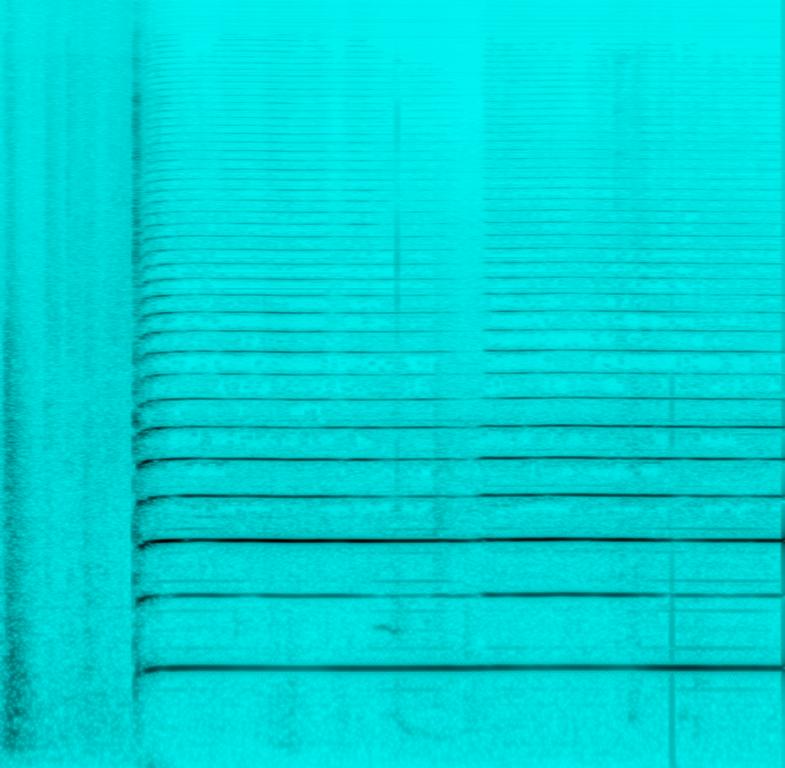
This is the sound of a shofar, a bugle-like instrument. It is blown by a person using the lips. This shofar music is playing only one note. There are no other instruments in this song. There is no voice in this song. This song is used for religious purposes.